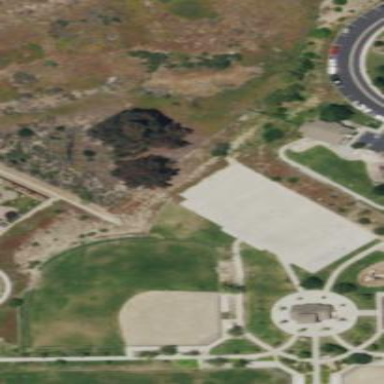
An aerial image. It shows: Concrete basketball court located on leisure land pitch.